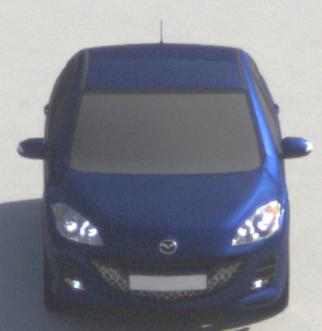
Make: Mazda
Model: 3 1.6
Detailed model: 3 (BL)
Model produced from: 2009/05
Model produced until: 2010/12
Doors: 5
Color: blue
Road condition: dry road
Daytime: morning or afternoon
Contrast: high contrast